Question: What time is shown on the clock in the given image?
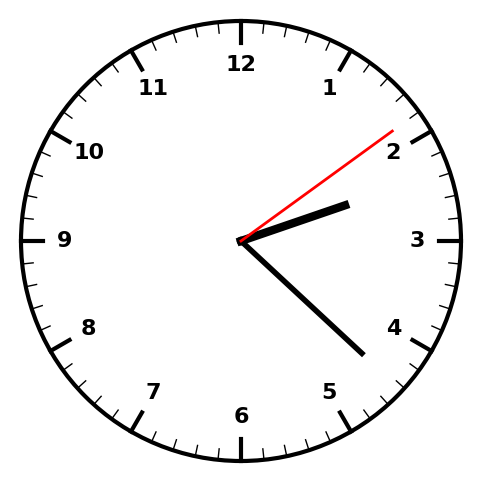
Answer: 02:22:09